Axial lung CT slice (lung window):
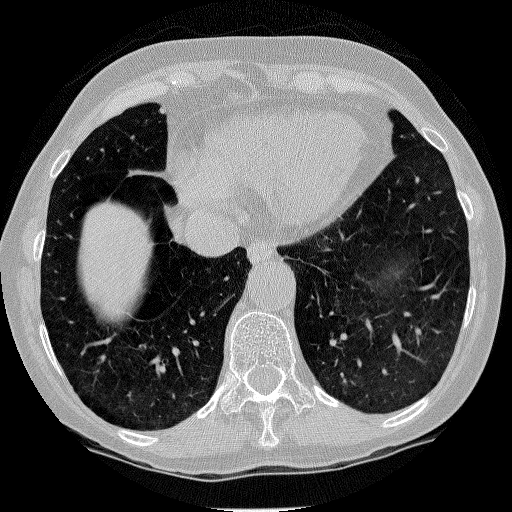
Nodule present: no